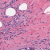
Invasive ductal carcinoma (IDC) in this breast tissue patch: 0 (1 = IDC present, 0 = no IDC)